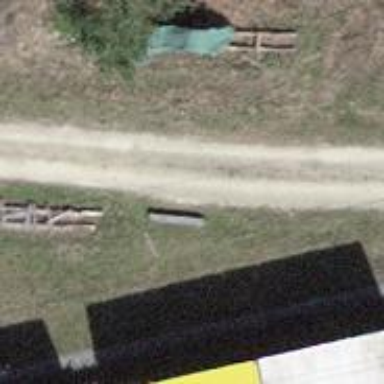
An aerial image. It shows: Bench.